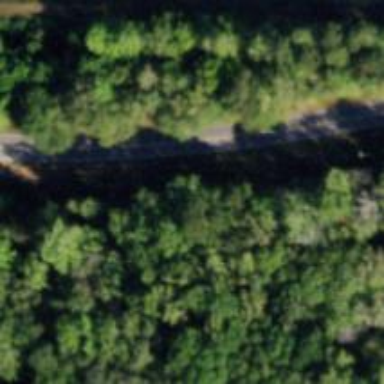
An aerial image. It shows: Culvert tunnel.